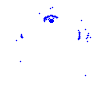
Particle: electron